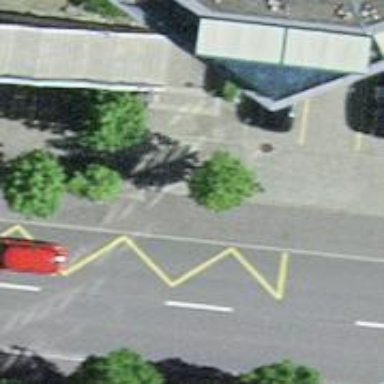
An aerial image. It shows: Platform for public transport. The platform is located by the road.